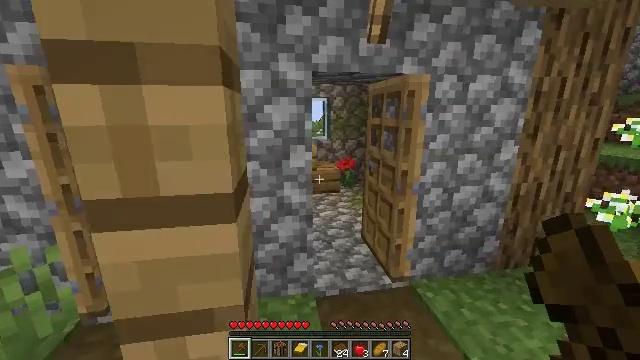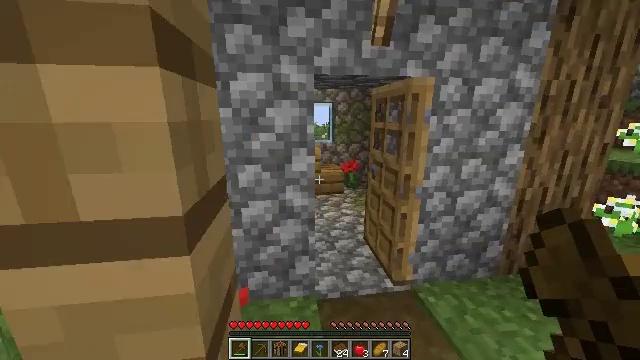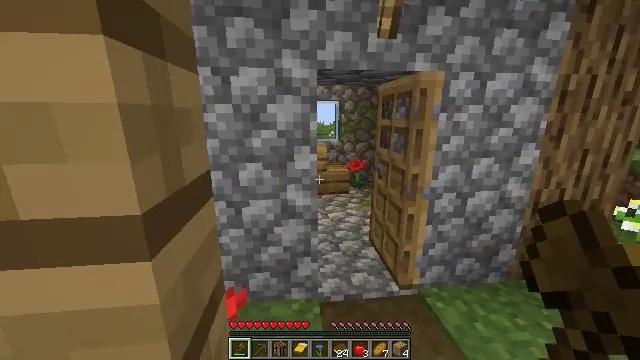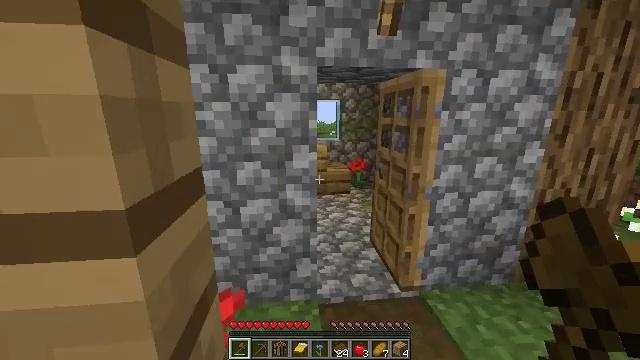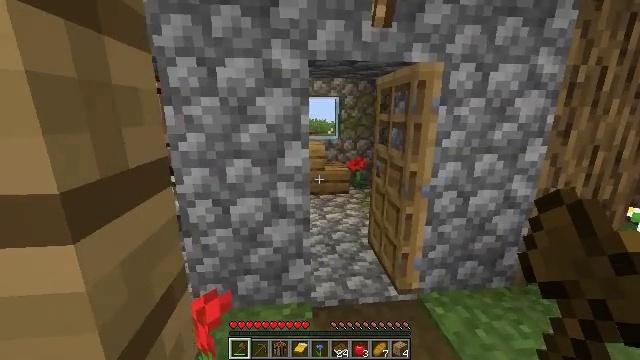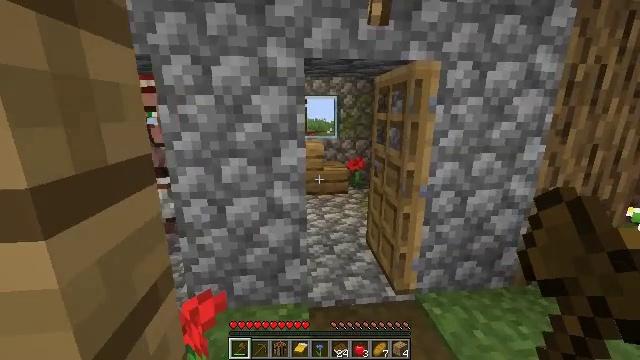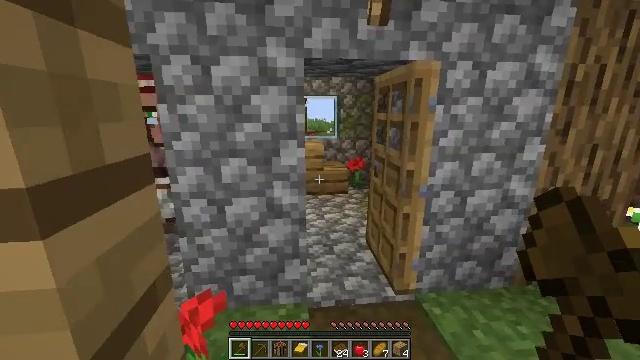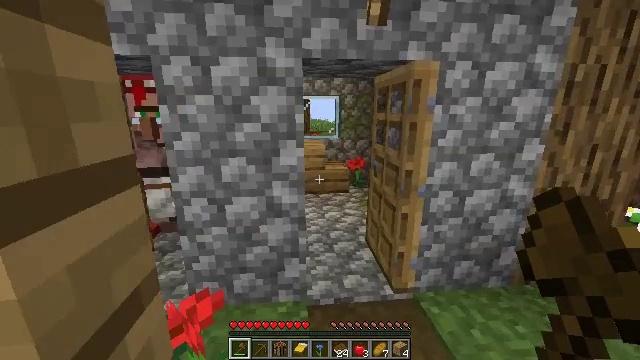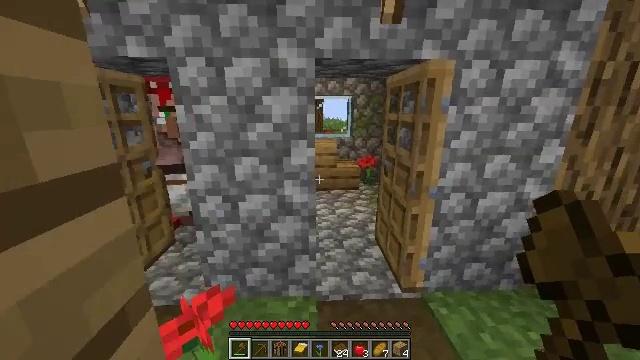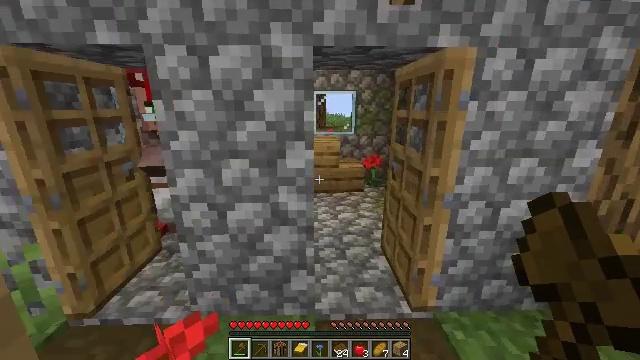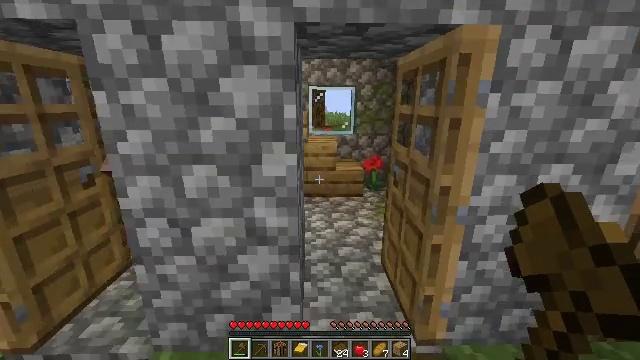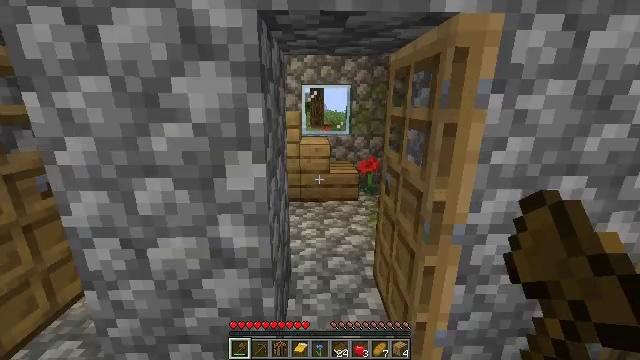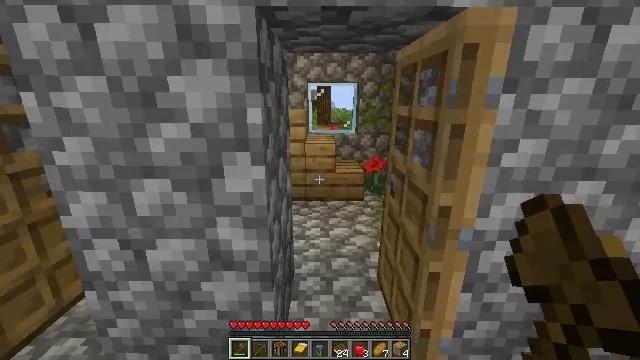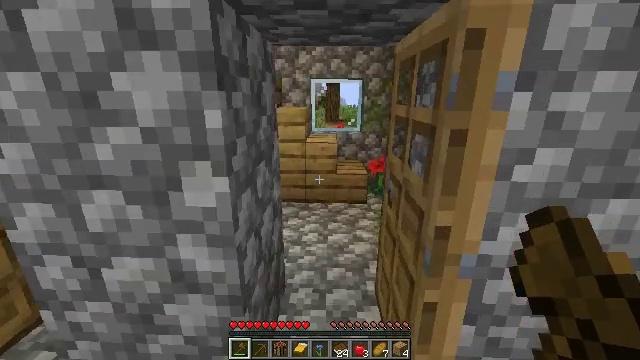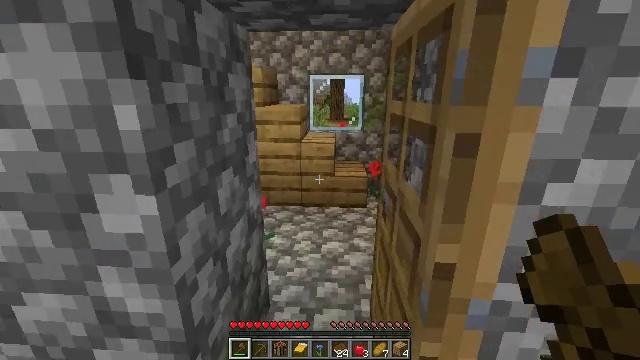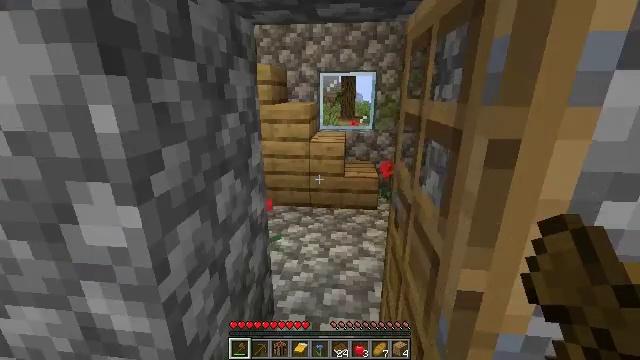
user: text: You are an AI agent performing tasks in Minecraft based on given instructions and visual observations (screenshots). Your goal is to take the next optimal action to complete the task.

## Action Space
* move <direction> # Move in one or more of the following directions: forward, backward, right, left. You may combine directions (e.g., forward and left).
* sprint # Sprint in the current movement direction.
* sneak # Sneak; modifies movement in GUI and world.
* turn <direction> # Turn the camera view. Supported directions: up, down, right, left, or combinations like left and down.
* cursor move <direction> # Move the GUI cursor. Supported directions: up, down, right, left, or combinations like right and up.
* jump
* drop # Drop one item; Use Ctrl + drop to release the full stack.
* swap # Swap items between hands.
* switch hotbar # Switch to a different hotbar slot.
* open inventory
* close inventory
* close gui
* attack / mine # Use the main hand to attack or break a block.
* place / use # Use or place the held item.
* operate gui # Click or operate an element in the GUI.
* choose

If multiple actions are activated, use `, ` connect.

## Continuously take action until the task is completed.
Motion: motion action
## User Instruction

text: Break the hay block to collect it.
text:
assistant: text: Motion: move forward, turn left
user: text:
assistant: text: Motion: move forward, turn left
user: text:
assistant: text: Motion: move forward
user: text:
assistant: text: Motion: move forward
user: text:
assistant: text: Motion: move forward
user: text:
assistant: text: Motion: move forward
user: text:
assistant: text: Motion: move forward
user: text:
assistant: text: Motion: move forward, turn left and down
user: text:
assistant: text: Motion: move forward
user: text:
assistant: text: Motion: move forward and move right
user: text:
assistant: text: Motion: move forward and move right
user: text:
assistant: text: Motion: move forward and move right, turn left
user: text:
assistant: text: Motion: move forward and move right, turn left
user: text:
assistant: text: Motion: move forward, turn left
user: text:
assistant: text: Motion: move forward, turn left
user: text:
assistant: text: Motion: move forward and move left, turn left
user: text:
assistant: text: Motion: move forward and move left, turn left
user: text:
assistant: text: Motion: move left, turn left
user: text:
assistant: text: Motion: move left, turn left
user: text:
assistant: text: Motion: move left, turn left and up
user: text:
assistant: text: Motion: move left, turn left and up
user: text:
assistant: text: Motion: move left, turn left
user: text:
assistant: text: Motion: move forward and move left, turn left
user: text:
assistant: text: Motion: move forward and move left
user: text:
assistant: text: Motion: move forward and move left
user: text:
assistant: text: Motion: move forward
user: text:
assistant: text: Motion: move forward
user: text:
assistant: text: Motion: move forward
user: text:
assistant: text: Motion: move forward
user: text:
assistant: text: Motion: move forward